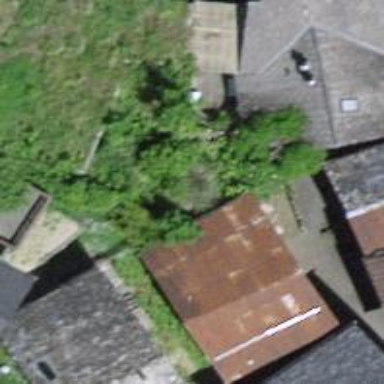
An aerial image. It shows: Simple house.